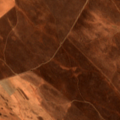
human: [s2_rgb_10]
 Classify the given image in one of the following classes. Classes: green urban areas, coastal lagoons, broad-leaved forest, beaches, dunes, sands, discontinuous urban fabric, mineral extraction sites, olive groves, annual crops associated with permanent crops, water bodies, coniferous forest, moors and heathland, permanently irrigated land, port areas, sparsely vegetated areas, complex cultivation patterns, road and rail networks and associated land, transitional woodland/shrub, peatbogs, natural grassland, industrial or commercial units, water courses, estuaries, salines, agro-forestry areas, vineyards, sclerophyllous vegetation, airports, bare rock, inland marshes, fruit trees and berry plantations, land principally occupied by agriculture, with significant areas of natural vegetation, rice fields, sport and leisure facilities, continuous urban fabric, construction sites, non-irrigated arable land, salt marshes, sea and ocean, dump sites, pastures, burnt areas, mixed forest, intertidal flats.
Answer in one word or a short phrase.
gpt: non-irrigated arable land